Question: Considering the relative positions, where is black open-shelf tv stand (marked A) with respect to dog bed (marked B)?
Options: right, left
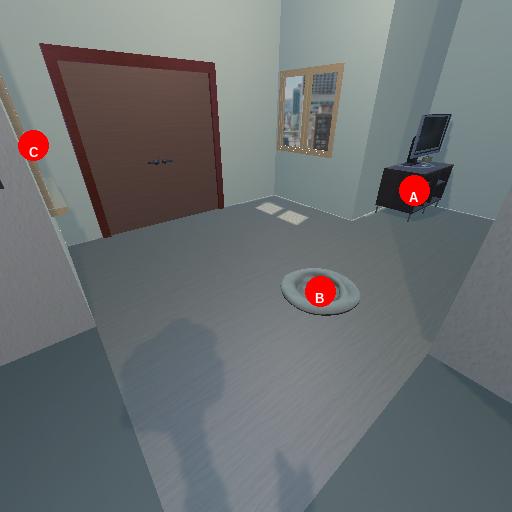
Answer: right